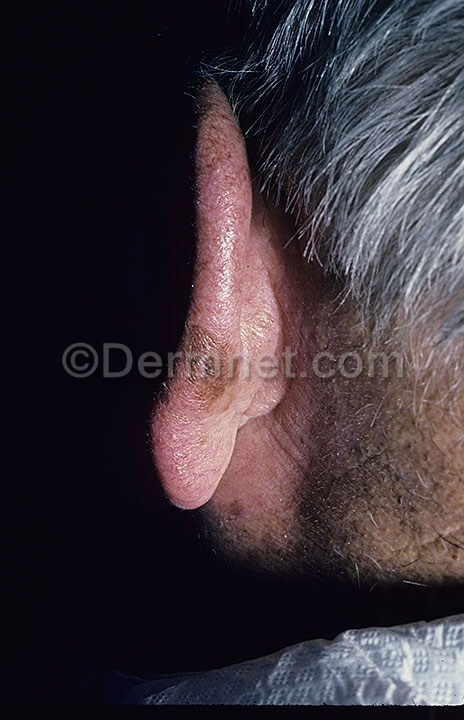
Disease: Light Diseases and Disorders of Pigmentation